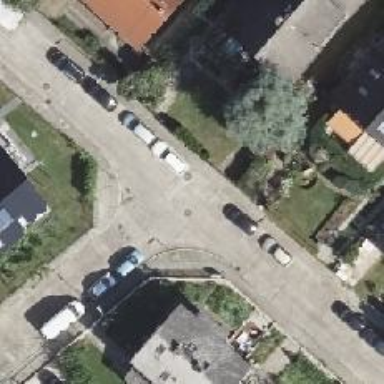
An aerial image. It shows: Residential road with concrete plates as its surface. Both sides of the road have sidewalks.